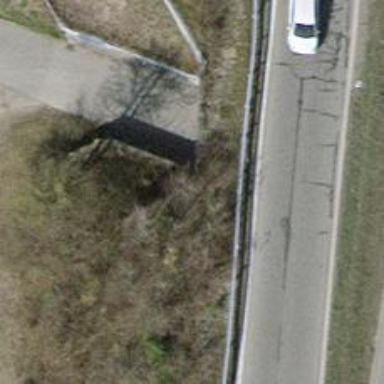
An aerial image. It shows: Retaining wall made of concrete.